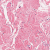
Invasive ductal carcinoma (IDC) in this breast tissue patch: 0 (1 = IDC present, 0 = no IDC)